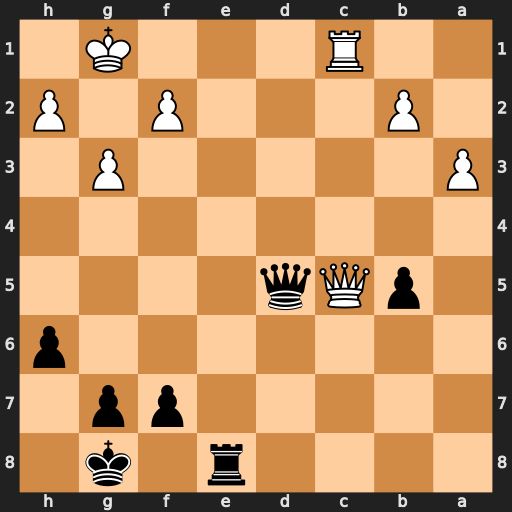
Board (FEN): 4r1k1/5pp1/7p/1pQq4/8/P5P1/1P3P1P/2R3K1
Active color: b
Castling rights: -
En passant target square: -
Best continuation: Re1+ Rxe1 Qxc5